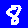
Digit: 8